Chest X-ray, PA view. Patient: 39 years old, sex M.
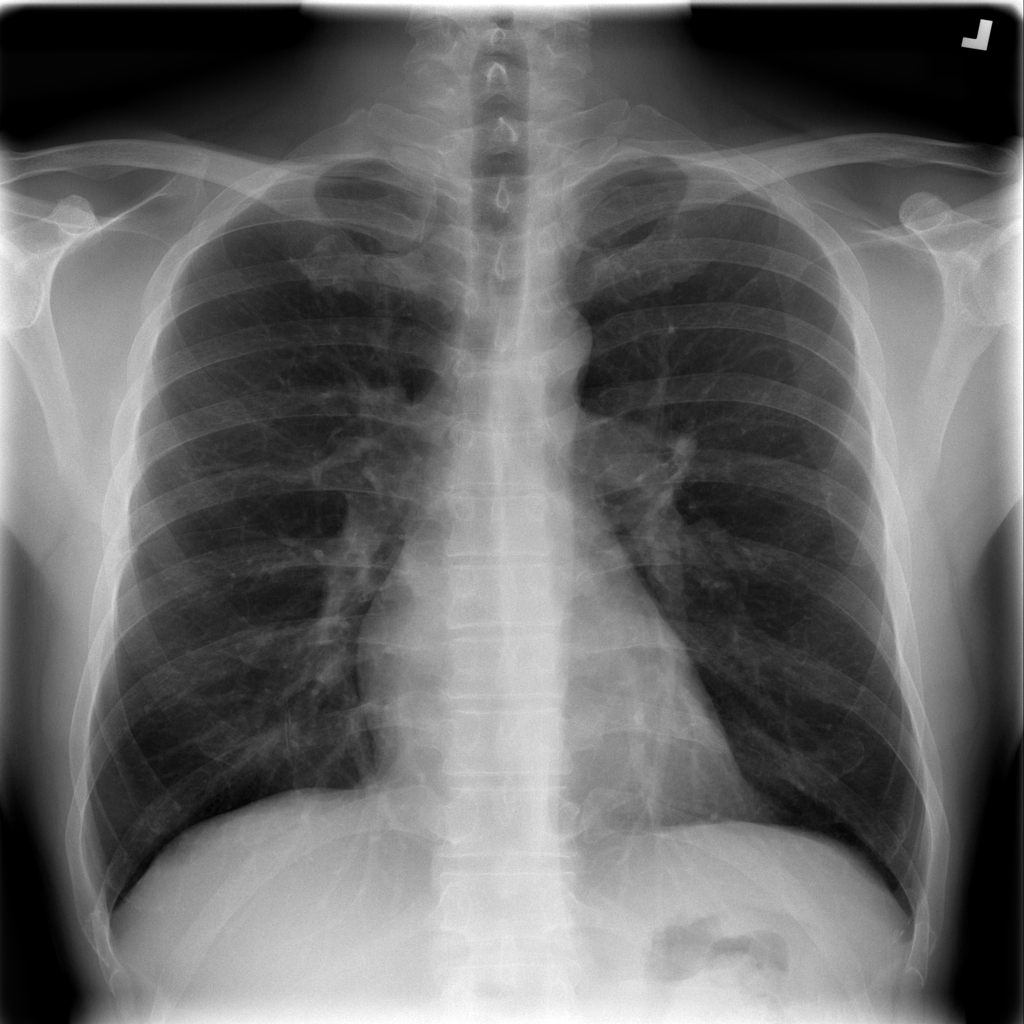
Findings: No Finding